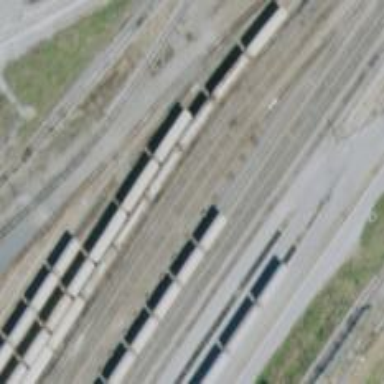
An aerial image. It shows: Railway siding with rails.